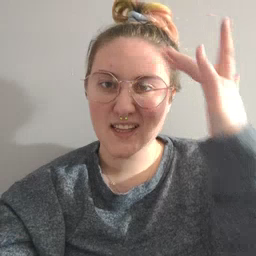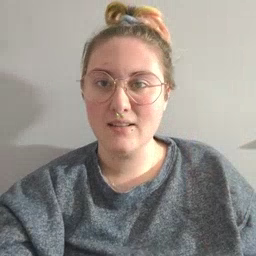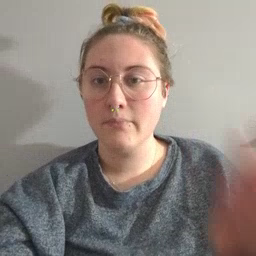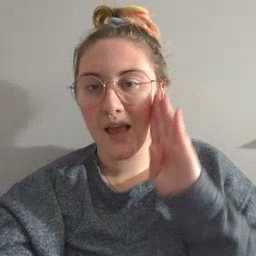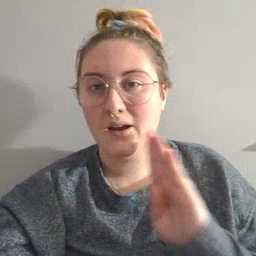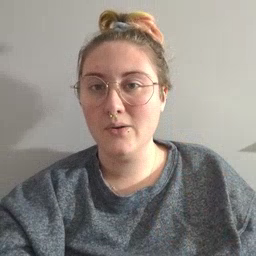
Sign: brown